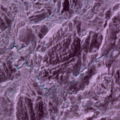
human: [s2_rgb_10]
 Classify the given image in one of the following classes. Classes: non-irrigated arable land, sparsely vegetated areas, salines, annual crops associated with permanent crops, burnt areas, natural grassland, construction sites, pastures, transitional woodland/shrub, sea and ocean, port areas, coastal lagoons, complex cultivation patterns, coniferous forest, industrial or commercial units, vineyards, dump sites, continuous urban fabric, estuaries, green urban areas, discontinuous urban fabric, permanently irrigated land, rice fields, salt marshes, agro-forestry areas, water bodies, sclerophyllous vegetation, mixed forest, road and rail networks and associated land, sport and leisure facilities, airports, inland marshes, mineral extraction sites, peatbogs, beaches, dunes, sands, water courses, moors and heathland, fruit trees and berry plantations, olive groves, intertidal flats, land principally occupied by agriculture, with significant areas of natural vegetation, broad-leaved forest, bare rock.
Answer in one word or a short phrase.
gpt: sea and ocean